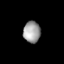
Tissue: lung
Cell type: Endothelial cells
Senescence score: 0.642
Nuclear area (px): 358
Mean DAPI intensity: 158.249